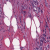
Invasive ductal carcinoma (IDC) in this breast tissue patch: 1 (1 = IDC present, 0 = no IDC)